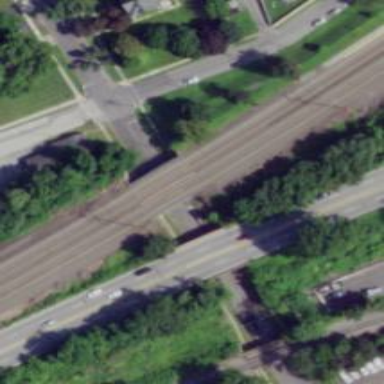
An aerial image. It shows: Railway bridge with electrified contact lines.